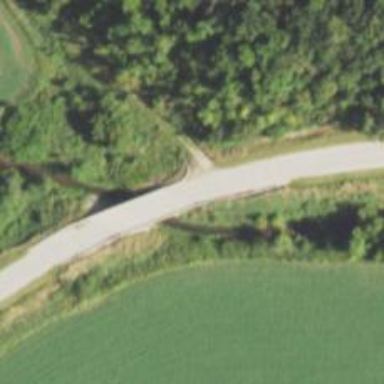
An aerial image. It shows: Secondary road with bridge.